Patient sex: M
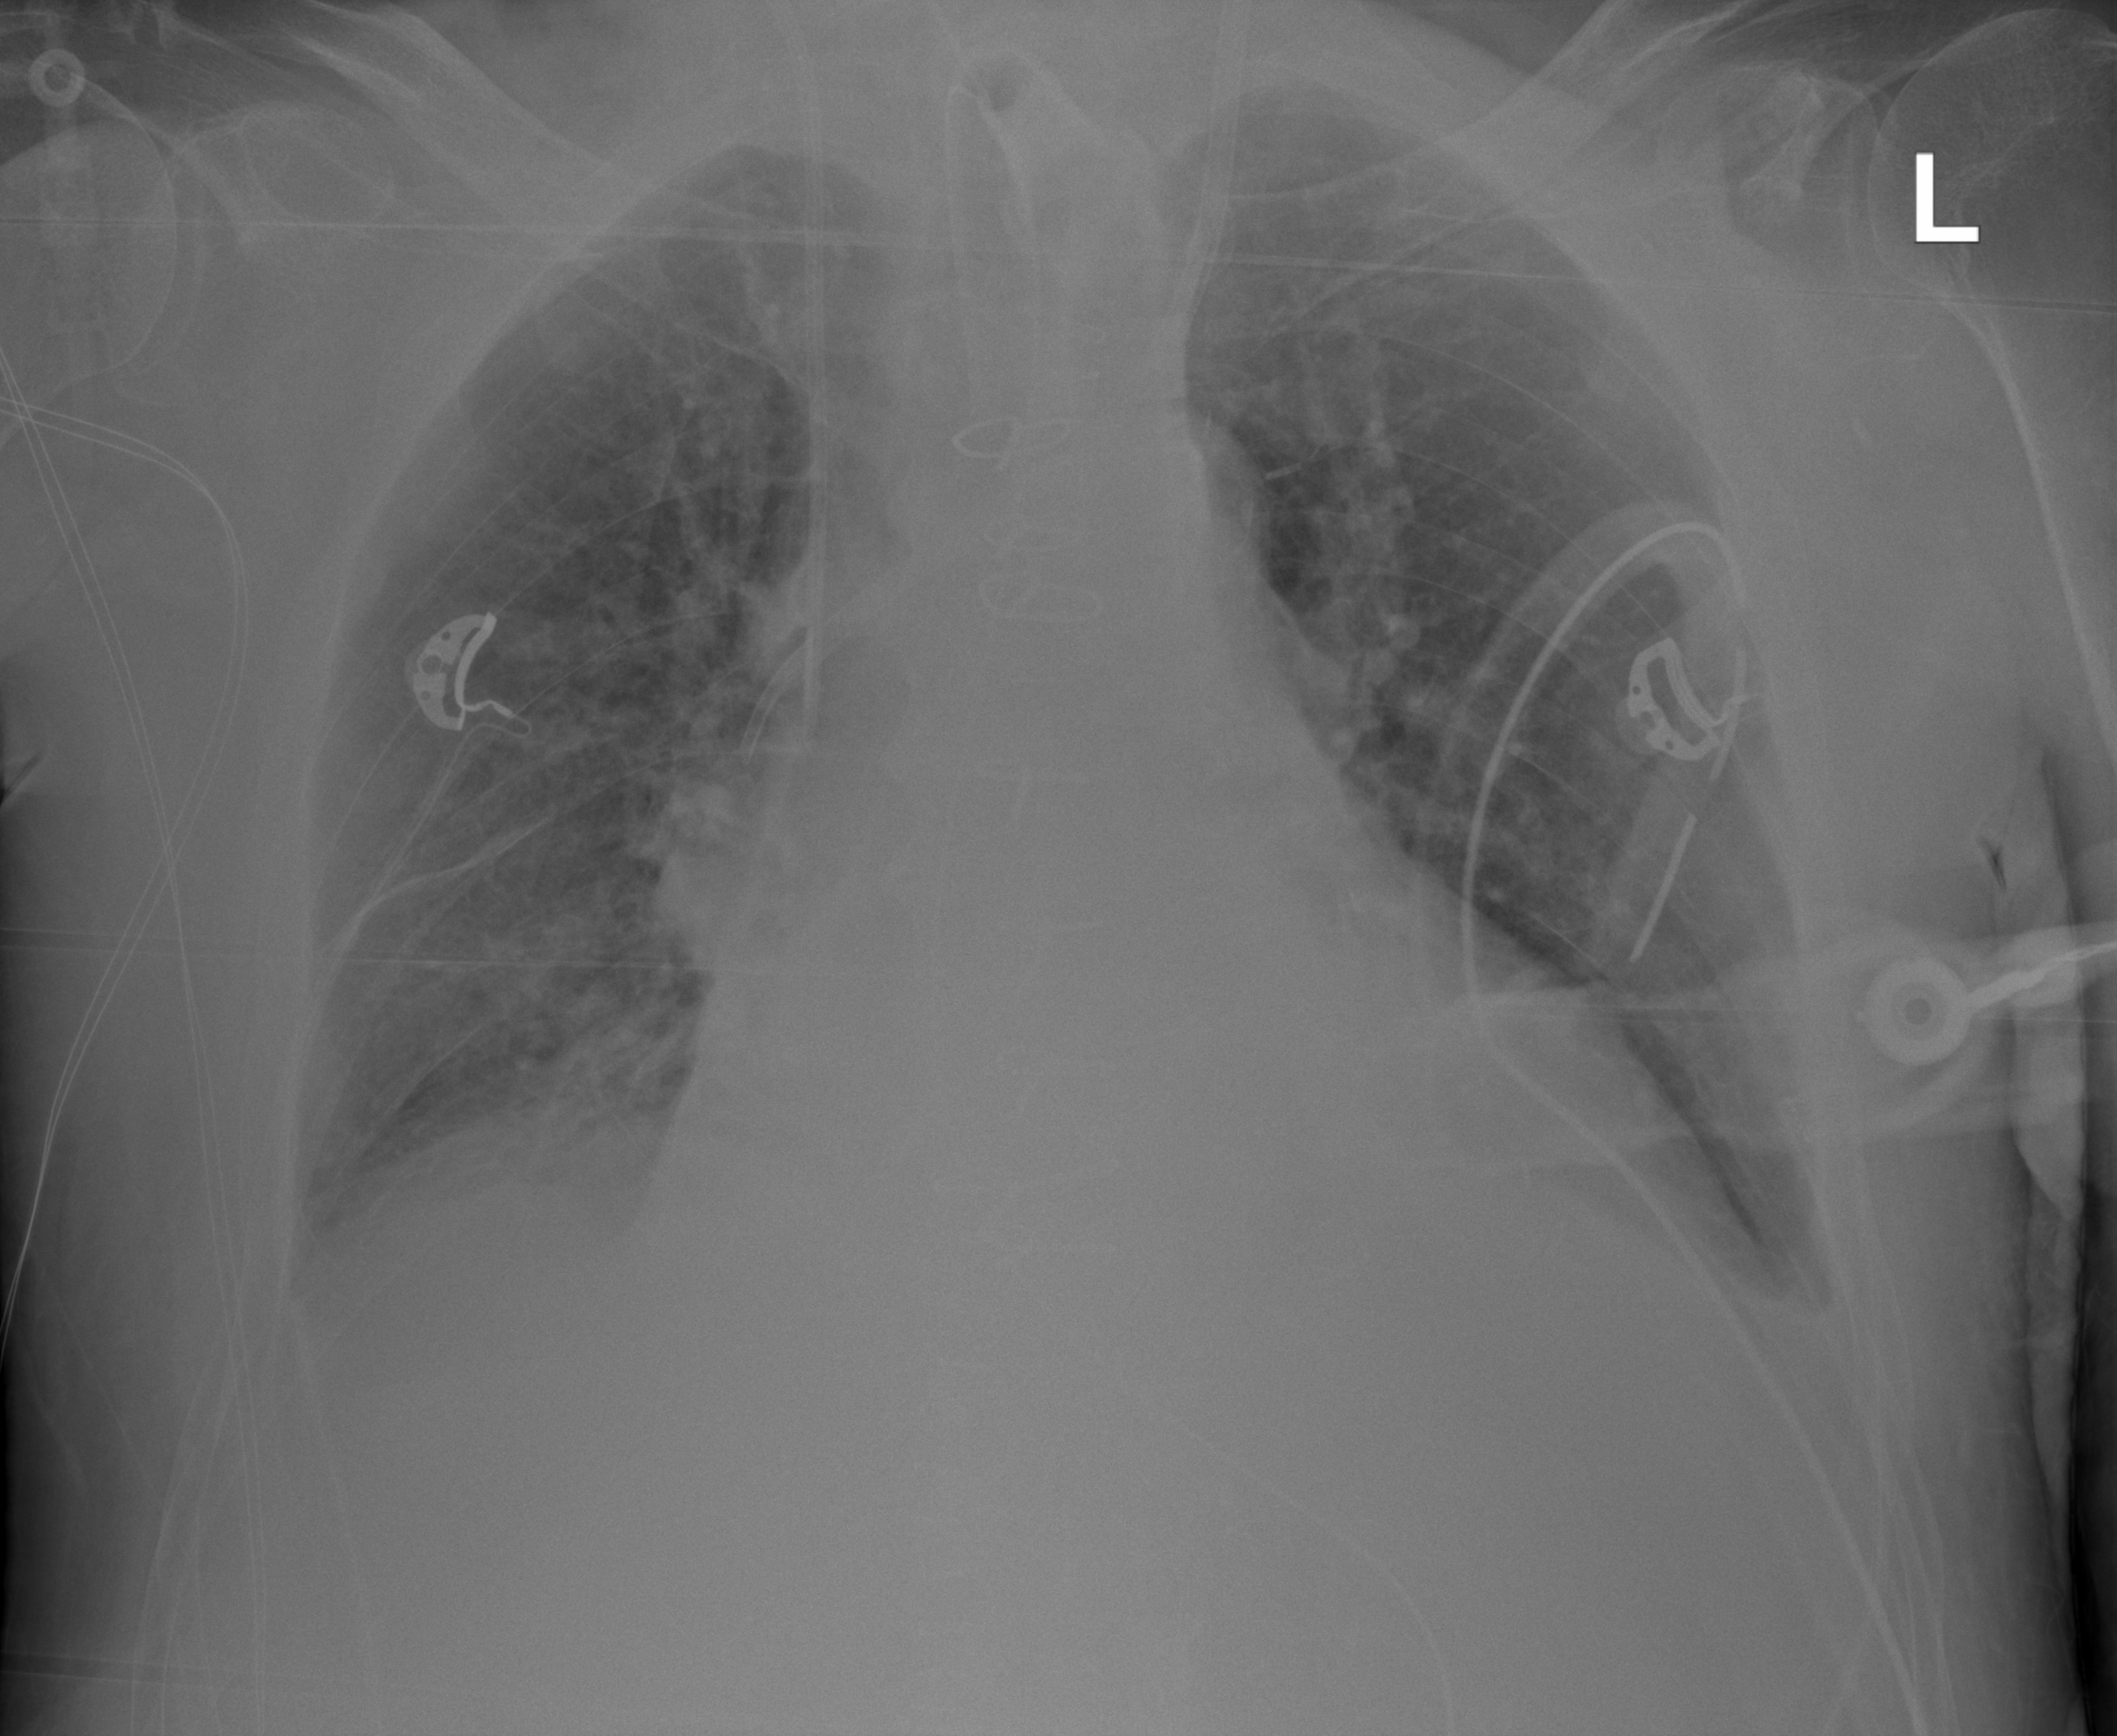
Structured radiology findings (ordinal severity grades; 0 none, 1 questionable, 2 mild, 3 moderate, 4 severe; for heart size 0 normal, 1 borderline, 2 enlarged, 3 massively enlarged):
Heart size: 2
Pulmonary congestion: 2
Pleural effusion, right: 2
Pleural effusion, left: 2
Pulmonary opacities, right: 2
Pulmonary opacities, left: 2
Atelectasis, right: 2
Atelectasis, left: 2